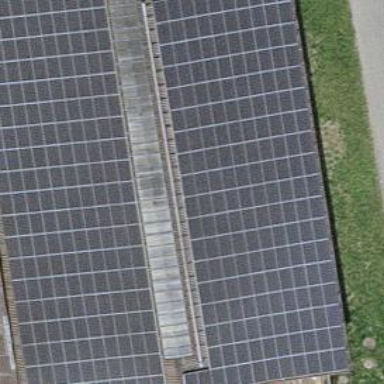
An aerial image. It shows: Solar power generator using photovoltaic panels.